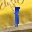
Label: 1